Question: Uses: Windows 7 pro sp1; VS 2013 Pro;
I tried to install VS 2013 update 3 but it fails without neither throwing a message or a specifying a reason. The log specifies as:
> [48AC:48B0][2014-11-12T18:39:45]e000: Error 0x80004002: Failed to run
per-user mode. [48AC:48B0][2014-11-12T18:39:45]i007: Exit code:
0x80004002, restarting: No
The Entire Log:
> [48AC:48B0][2014-11-12T18:39:44]i001: Burn v3.7.3117.0, Windows v6.1
(Build 7601: Service Pack 1), path: D:\Software\IDE\VS
2013\Update\vs2013.3\VS2013.3.exe, cmdline: '-burn.unelevated
BurnPipe.{B43BB71C-5897-420E-9EDD-686F07FE192D}
{55B523A4-48FF-4C01-B455-D5F599912969} 18624'
[48AC:48B0][2014-11-12T18:39:44]i000: Initializing string variable
'EditionDisplayName' to value '#loc.vsupdatededitiondisplayname'
[48AC:48B0][2014-11-12T18:39:44]i000: Initializing string variable
'FactorMsi' to value '1.3' [48AC:48B0][2014-11-12T18:39:44]i000:
Initializing numeric variable 'MoreLanguageFwlinkId' to value '376932'
[48AC:48B0][2014-11-12T18:39:44]i000: Initializing numeric variable
'PrivacyAgreementFwlinkId' to value '376910'
[48AC:48B0][2014-11-12T18:39:44]i000: Initializing numeric variable
'PrivacyStatementFwlinkId' to value '376910'
[48AC:48B0][2014-11-12T18:39:44]i000: Initializing numeric variable
'MinOsLevelFwlinkId' to value '376920'
[48AC:48B0][2014-11-12T18:39:44]i000: Initializing numeric variable
'SolutionFwlinkId' to value '376911'
[48AC:48B0][2014-11-12T18:39:44]i000: Initializing numeric variable
'HelpFwlinkId' to value '376912' [48AC:48B0][2014-11-12T18:39:44]i000:
Initializing numeric variable 'IE10FwlinkId' to value '376914'
[48AC:48B0][2014-11-12T18:39:44]i000: Initializing numeric variable
'WinBlueFwlinkId' to value '376917'
[48AC:48B0][2014-11-12T18:39:44]i000: Initializing numeric variable
'SHA256BlockFwlinkId' to value '376918'
[48AC:48B0][2014-11-12T18:39:44]i000: Initializing numeric variable
'Win81PreRelBlockFwlinkId' to value '376916'
[48AC:48B0][2014-11-12T18:39:44]i000: Initializing string variable
'NetfxProductVersion' to value '4.5.30723'
[48AC:48B0][2014-11-12T18:39:44]i000: Initializing string variable
'ProfessionalVSVersion' to value '11.0.50727'
[48AC:48B0][2014-11-12T18:39:44]i000: Initializing string variable
'BaselineBundleVersion' to value '12.0.21005'
[48AC:48B0][2014-11-12T18:39:44]i000: Initializing string variable
'FirstSlipstreamBundleVersion' to value '12.0.21006'
[48AC:48B0][2014-11-12T18:39:44]i000: Initializing string variable
'ProductKey' to value 'VVXKCDCCWD3B29PWQK2C3GYD7'
[48AC:48B0][2014-11-12T18:39:44]i000: Initializing string variable
'PerfToolsRES_LangRelevant_chs' to value 'true'
[48AC:48B0][2014-11-12T18:39:44]i000: Initializing string variable
'PerfToolsRES_LangRelevant_cht' to value 'true'
[48AC:48B0][2014-11-12T18:39:44]i000: Initializing string variable
'PerfToolsRES_LangRelevant_csy' to value 'true'
[48AC:48B0][2014-11-12T18:39:44]i000: Initializing string variable
'PerfToolsRES_LangRelevant_deu' to value 'true'
[48AC:48B0][2014-11-12T18:39:44]i000: Initializing string variable
'PerfToolsRES_LangRelevant_esn' to value 'true'
[48AC:48B0][2014-11-12T18:39:44]i000: Initializing string variable
'PerfToolsRES_LangRelevant_fra' to value 'true'
[48AC:48B0][2014-11-12T18:39:44]i000: Initializing string variable
'PerfToolsRES_LangRelevant_ita' to value 'true'
[48AC:48B0][2014-11-12T18:39:44]i000: Initializing string variable
'PerfToolsRES_LangRelevant_jpn' to value 'true'
[48AC:48B0][2014-11-12T18:39:44]i000: Initializing string variable
'PerfToolsRES_LangRelevant_kor' to value 'true'
[48AC:48B0][2014-11-12T18:39:44]i000: Initializing string variable
'PerfToolsRES_LangRelevant_plk' to value 'true'
[48AC:48B0][2014-11-12T18:39:44]i000: Initializing string variable
'PerfToolsRES_LangRelevant_ptb' to value 'true'
[48AC:48B0][2014-11-12T18:39:44]i000: Initializing string variable
'PerfToolsRES_LangRelevant_rus' to value 'true'
[48AC:48B0][2014-11-12T18:39:44]i000: Initializing string variable
'PerfToolsRES_LangRelevant_trk' to value 'true'
[48AC:48B0][2014-11-12T18:39:44]i000: Initializing string variable
'Win8Dev_Dev11Path' to value '[ProgramFilesFolder]Microsoft Visual
Studio 11.0\' [48AC:48B0][2014-11-12T18:39:44]i000: Initializing
string variable 'Dev11_UT_Path' to value
'[ProgramFilesFolder]Microsoft Visual Studio 11.0\'
[48AC:48B0][2014-11-12T18:39:44]i000: Initializing string variable
'WinSDK_Common_KitsRootPath' to value '[ProgramFilesFolder]Windows
Kits\8.0\' [48AC:48B0][2014-11-12T18:39:44]i000: Initializing string
variable 'Dev11_VC_Path' to value '[ProgramFilesFolder]Microsoft
Visual Studio 11.0\' [48AC:48B0][2014-11-12T18:39:44]i000:
Initializing numeric variable 'IsChainingx64VSTODT' to value '1'
[48AC:48B0][2014-11-12T18:39:44]i000: Initializing numeric variable
'IsChainingx86VSTODT' to value '1'
[48AC:48B0][2014-11-12T18:39:44]i000: Initializing string variable
'Include_WindowsPhoneAppxEmulator' to value 'true'
[48AC:48B0][2014-11-12T18:39:44]i000: Setting string variable
'WixBundleLog' to value
'D:\AppData\Local\Temp\dd_vsupdate_KB2829760_20141112183944.log'
[48AC:48B0][2014-11-12T18:39:44]i000: Setting string variable
'WixBundleOriginalSource' to value 'D:\Software\IDE\VS
2013\Update\vs2013.3\VS2013.3.exe'
[48AC:48B0][2014-11-12T18:39:44]i000: Setting string variable
'WixBundleOriginalSourceFolder' to value 'D:\Software\IDE\VS
2013\Update\vs2013.3\' [48AC:48B0][2014-11-12T18:39:44]i000: Setting
string variable 'WixBundleName' to value 'Visual Studio 2013 Update 3
(KB2829760)' [48AC:48B0][2014-11-12T18:39:45]i000: Loading managed
bootstrapper application. [48AC:48B0][2014-11-12T18:39:45]e000: Error
0x80004002: Failed to create the managed bootstrapper application.
[48AC:48B0][2014-11-12T18:39:45]e000: Error 0x80004002: Failed to
create UX. [48AC:48B0][2014-11-12T18:39:45]e000: Error 0x80004002:
Failed to load UX. [48AC:48B0][2014-11-12T18:39:45]e000: Error
0x80004002: Failed while running
[48AC:48B0][2014-11-12T18:39:45]i410: Variable: BaselineBundleVersion
= 12.0.21005 [48AC:48B0][2014-11-12T18:39:45]i410: Variable: Dev11_UT_Path = C:\Program Files\Microsoft Visual Studio 11.0\
[48AC:48B0][2014-11-12T18:39:45]i410: Variable: Dev11_VC_Path =
C:\Program Files\Microsoft Visual Studio 11.0\
[48AC:48B0][2014-11-12T18:39:45]i410: Variable: EditionDisplayName =
# loc.vsupdatededitiondisplayname [48AC:48B0][2014-11-12T18:39:45]i410: Variable: FactorMsi = 1.3 [48AC:48B0][2014-11-12T18:39:45]i410:
Variable: FirstSlipstreamBundleVersion = 12.0.21006
[48AC:48B0][2014-11-12T18:39:45]i410: Variable: HelpFwlinkId = 376912
[48AC:48B0][2014-11-12T18:39:45]i410: Variable: IE10FwlinkId = 376914
[48AC:48B0][2014-11-12T18:39:45]i410: Variable:
Include_WindowsPhoneAppxEmulator = true
[48AC:48B0][2014-11-12T18:39:45]i410: Variable: IsChainingx64VSTODT =
1 [48AC:48B0][2014-11-12T18:39:45]i410: Variable: IsChainingx86VSTODT
= 1 [48AC:48B0][2014-11-12T18:39:45]i410: Variable: MinOsLevelFwlinkId = 376920 [48AC:48B0][2014-11-12T18:39:45]i410: Variable: MoreLanguageFwlinkId = 376932 [48AC:48B0][2014-11-12T18:39:45]i410:
Variable: NetfxProductVersion = 4.5.30723
[48AC:48B0][2014-11-12T18:39:45]i410: Variable:
PerfToolsRES_LangRelevant_chs = true
[48AC:48B0][2014-11-12T18:39:45]i410: Variable:
PerfToolsRES_LangRelevant_cht = true
[48AC:48B0][2014-11-12T18:39:45]i410: Variable:
PerfToolsRES_LangRelevant_csy = true
[48AC:48B0][2014-11-12T18:39:45]i410: Variable:
PerfToolsRES_LangRelevant_deu = true
[48AC:48B0][2014-11-12T18:39:45]i410: Variable:
PerfToolsRES_LangRelevant_esn = true
[48AC:48B0][2014-11-12T18:39:45]i410: Variable:
PerfToolsRES_LangRelevant_fra = true
[48AC:48B0][2014-11-12T18:39:45]i410: Variable:
PerfToolsRES_LangRelevant_ita = true
[48AC:48B0][2014-11-12T18:39:45]i410: Variable:
PerfToolsRES_LangRelevant_jpn = true
[48AC:48B0][2014-11-12T18:39:45]i410: Variable:
PerfToolsRES_LangRelevant_kor = true
[48AC:48B0][2014-11-12T18:39:45]i410: Variable:
PerfToolsRES_LangRelevant_plk = true
[48AC:48B0][2014-11-12T18:39:45]i410: Variable:
PerfToolsRES_LangRelevant_ptb = true
[48AC:48B0][2014-11-12T18:39:45]i410: Variable:
PerfToolsRES_LangRelevant_rus = true
[48AC:48B0][2014-11-12T18:39:45]i410: Variable:
PerfToolsRES_LangRelevant_trk = true
[48AC:48B0][2014-11-12T18:39:45]i410: Variable:
PrivacyAgreementFwlinkId = 376910
[48AC:48B0][2014-11-12T18:39:45]i410: Variable:
PrivacyStatementFwlinkId = 376910
[48AC:48B0][2014-11-12T18:39:45]i410: Variable: ProductKey =
VVXKCDCCWD3B29PWQK2C3GYD7 [48AC:48B0][2014-11-12T18:39:45]i410:
Variable: ProfessionalVSVersion = 11.0.50727
[48AC:48B0][2014-11-12T18:39:45]i410: Variable: ProgramFilesFolder =
C:\Program Files\ [48AC:48B0][2014-11-12T18:39:45]i410: Variable:
SHA256BlockFwlinkId = 376918 [48AC:48B0][2014-11-12T18:39:45]i410:
Variable: SolutionFwlinkId = 376911
[48AC:48B0][2014-11-12T18:39:45]i410: Variable:
Win81PreRelBlockFwlinkId = 376916
[48AC:48B0][2014-11-12T18:39:45]i410: Variable: Win8Dev_Dev11Path =
C:\Program Files\Microsoft Visual Studio 11.0\
[48AC:48B0][2014-11-12T18:39:45]i410: Variable: WinBlueFwlinkId =
376917 [48AC:48B0][2014-11-12T18:39:45]i410: Variable:
WinSDK_Common_KitsRootPath = C:\Program Files\Windows Kits\8.0\
[48AC:48B0][2014-11-12T18:39:45]i410: Variable: WixBundleAction = 5
[48AC:48B0][2014-11-12T18:39:45]i410: Variable: WixBundleElevated = 1
[48AC:48B0][2014-11-12T18:39:45]i410: Variable: WixBundleLog =
D:\AppData\Local\Temp\dd_vsupdate_KB2829760_20141112183944.log
[48AC:48B0][2014-11-12T18:39:45]i410: Variable: WixBundleManufacturer
= Microsoft Corporation [48AC:48B0][2014-11-12T18:39:45]i410: Variable: WixBundleName = Visual Studio 2013 Update 3 (KB2829760)
[48AC:48B0][2014-11-12T18:39:45]i410: Variable:
WixBundleOriginalSource = D:\Software\IDE\VS
2013\Update\vs2013.3\VS2013.3.exe
[48AC:48B0][2014-11-12T18:39:45]i410: Variable:
WixBundleOriginalSourceFolder = D:\Software\IDE\VS
2013\Update\vs2013.3\ [48AC:48B0][2014-11-12T18:39:45]i410: Variable:
WixBundleProviderKey = vsupdate_KB2829760
[48AC:48B0][2014-11-12T18:39:45]i410: Variable: WixBundleTag =
vsupdate_KB2829760,1033 [48AC:48B0][2014-11-12T18:39:45]i410:
Variable: WixBundleVersion = 12.0.30723.0
[48AC:48B0][2014-11-12T18:39:45]e000: Error 0x80004002: Failed to run
per-user mode. [48AC:48B0][2014-11-12T18:39:45]i007: Exit code:
0x80004002, restarting: No
FYI, My VS Version:

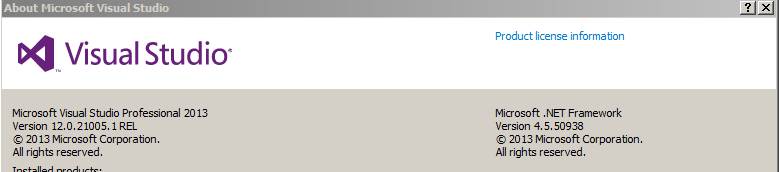
Answer: Try the following:
1. Create a new windows user account on the same machine
2. Run the install from the new user account (which, by default, will instal visual studio in such a way that it was available to all user accounts on the same machine)
3. Delete the new windows user account id